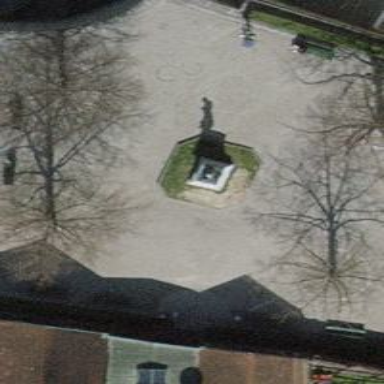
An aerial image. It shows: Historical memorial featuring statue.